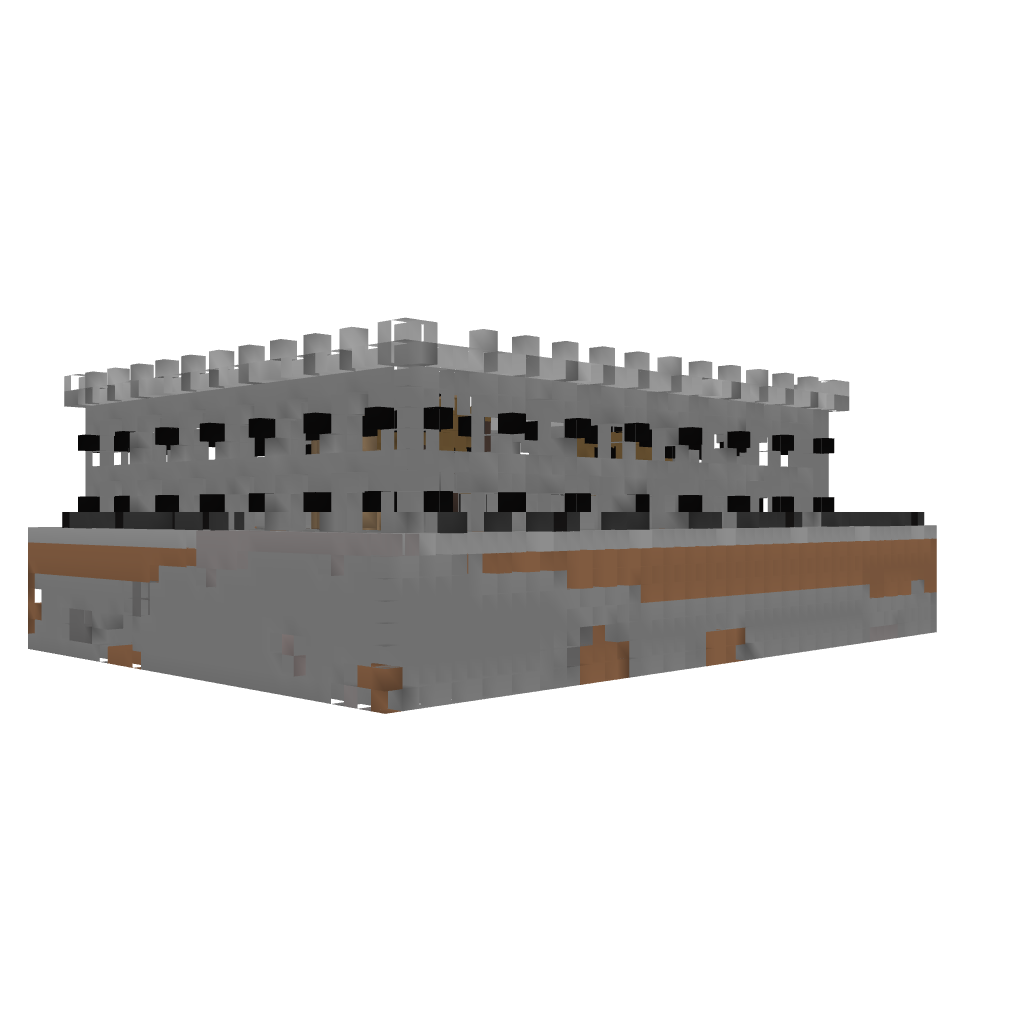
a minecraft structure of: Agility arena